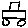
Label: car